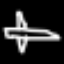
Label: airplane